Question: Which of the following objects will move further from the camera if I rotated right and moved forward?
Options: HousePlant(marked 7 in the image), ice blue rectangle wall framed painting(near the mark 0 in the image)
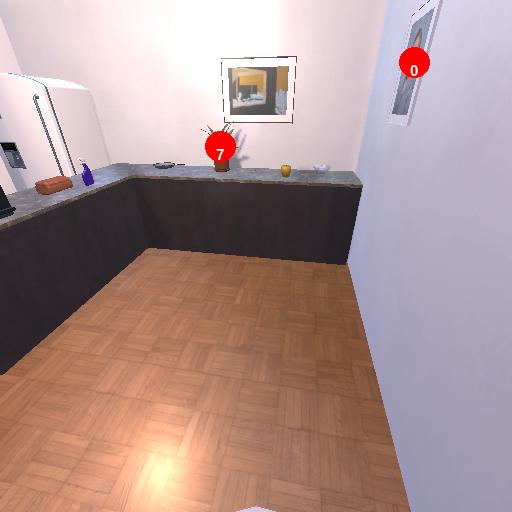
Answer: HousePlant(marked 7 in the image)